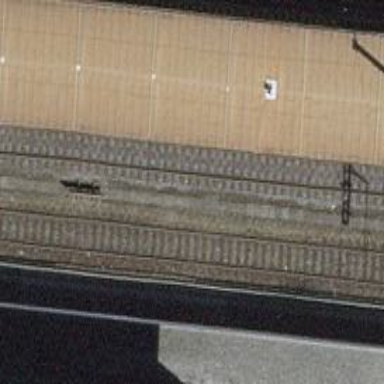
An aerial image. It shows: Stop position for public transport on the railway.